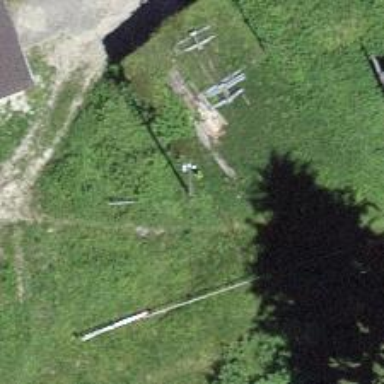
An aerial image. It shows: Power pole.